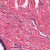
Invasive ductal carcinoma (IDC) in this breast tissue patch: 0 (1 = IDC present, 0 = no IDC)